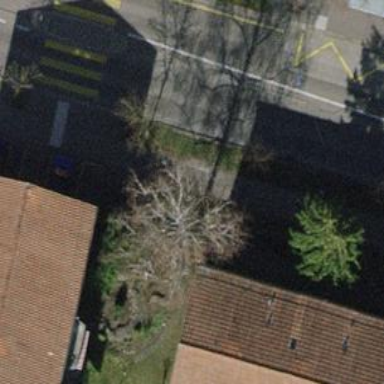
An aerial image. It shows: Post box.